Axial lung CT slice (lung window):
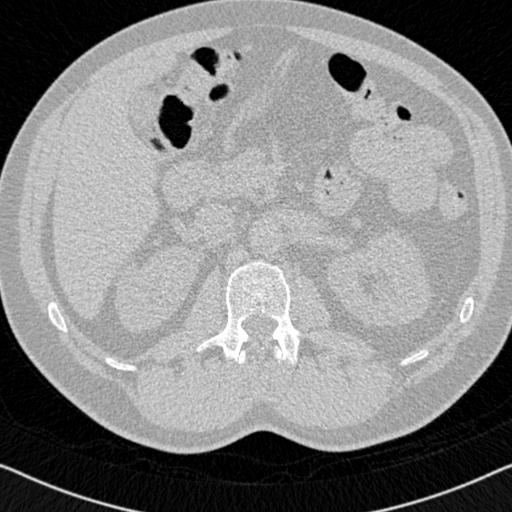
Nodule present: no